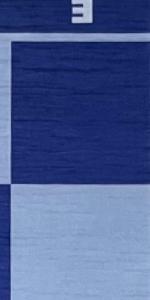
Label: Empty